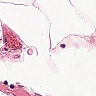
Metastatic tissue present: no